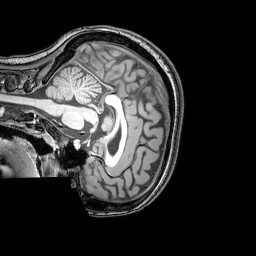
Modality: T1w
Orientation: sagittal
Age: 26
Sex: female
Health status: healthy
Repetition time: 0.081 s
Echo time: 0.037 s